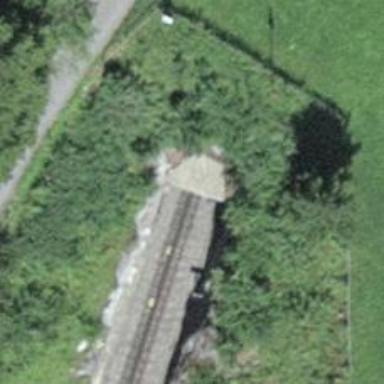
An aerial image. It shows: Narrow-gauge railway track with one electrified contact line.